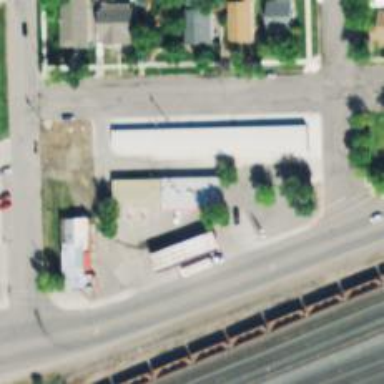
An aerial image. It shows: Convenience shop.